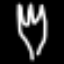
Label: fork